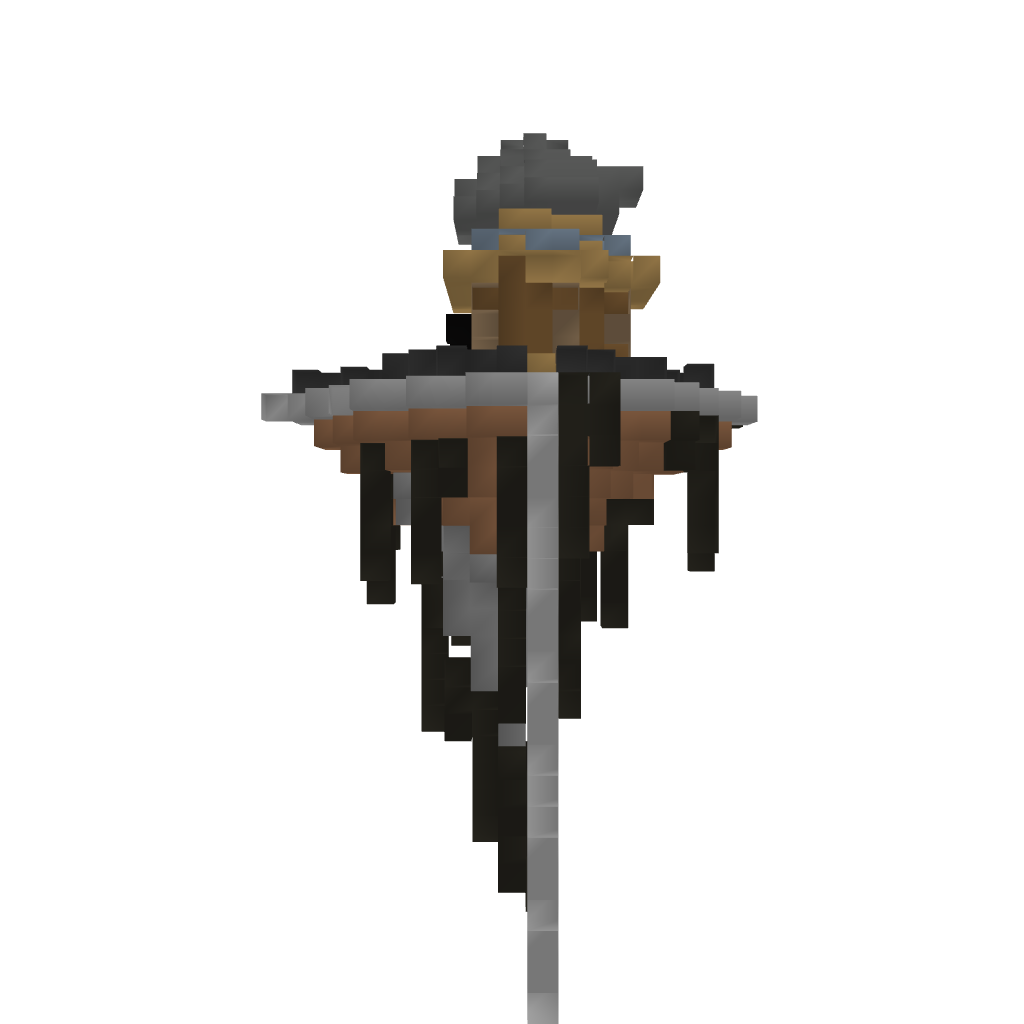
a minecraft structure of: Floating Island